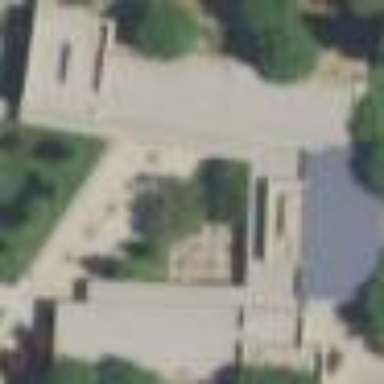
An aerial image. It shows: College building.